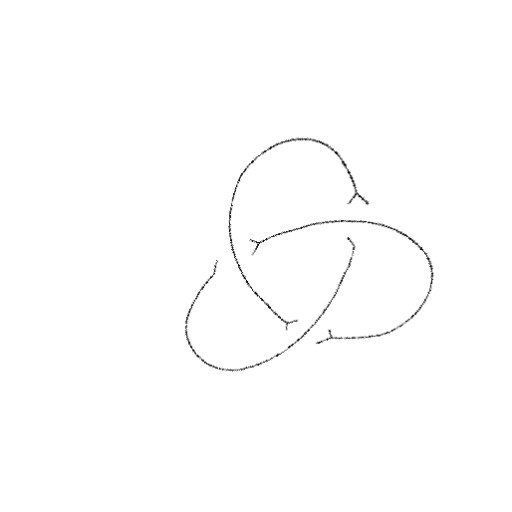
Crossing number: 3